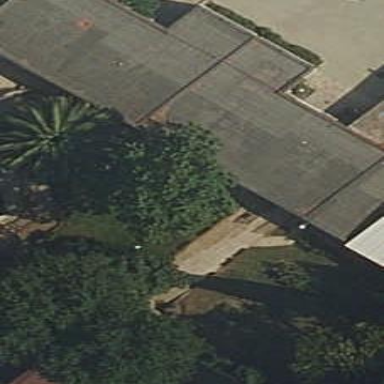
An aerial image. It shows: School building.